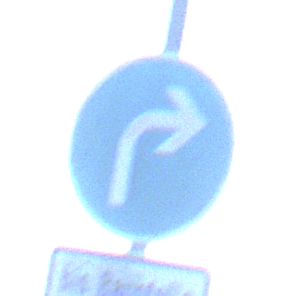
Verkehrszeichen: VorgeschriebeneFahrtrichtungRechts
Zusatzzeichen unten: SonstigeFahrzeugePersonengruppenFrei2
Umgebung: Outdoor, Nature
Tageszeit: MorningAfternoon
Wetter: PartlyCloudy
Licht: Natural
Jahreszeit: NotSpecified
Kontrast: HighContrast